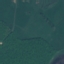
Land use / land cover class: Pasture